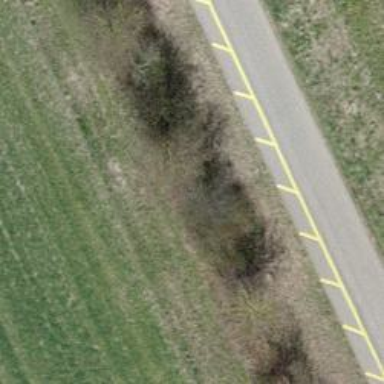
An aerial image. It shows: Hedge barrier.